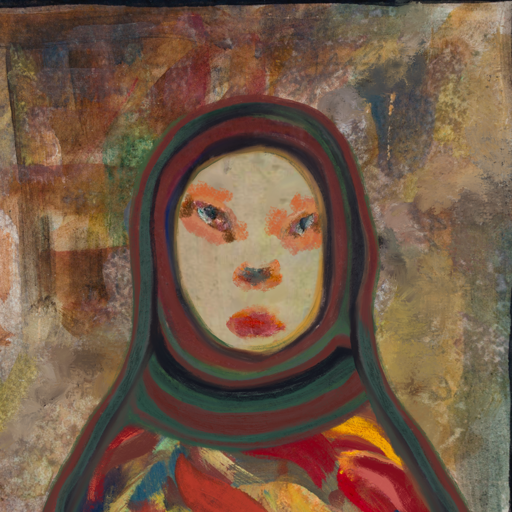
Background: Mosgoul, Head And Neck Front: Hill_Girl, Face Front: Boggyland, Bust: Mother_And_Son_Son, Hair Front: Blank, Head Accessory: After_Raid_Scarf, Second Necklace: Blank, Necklace: Blank, Baby: Blank